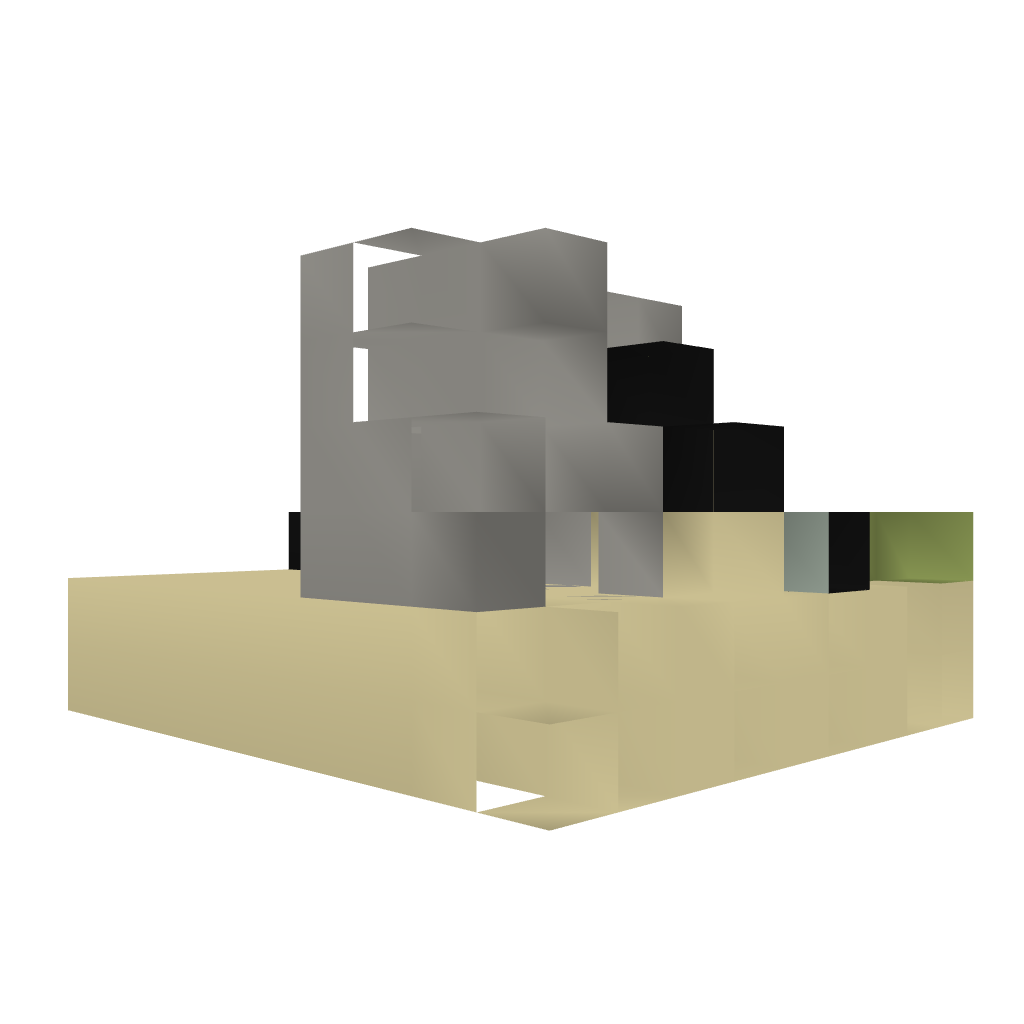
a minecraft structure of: Repeater Lock 1.5